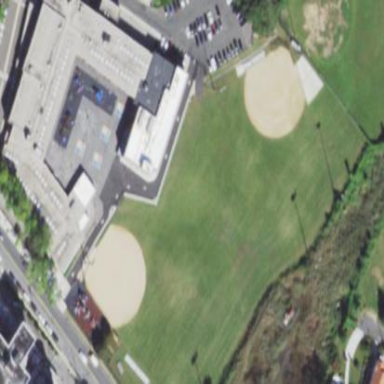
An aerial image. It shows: Baseball pitch for leisure and sports activities.